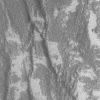
Atmospheric dust classification: not_dusty